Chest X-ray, PA view. Patient: 30 years old, sex M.
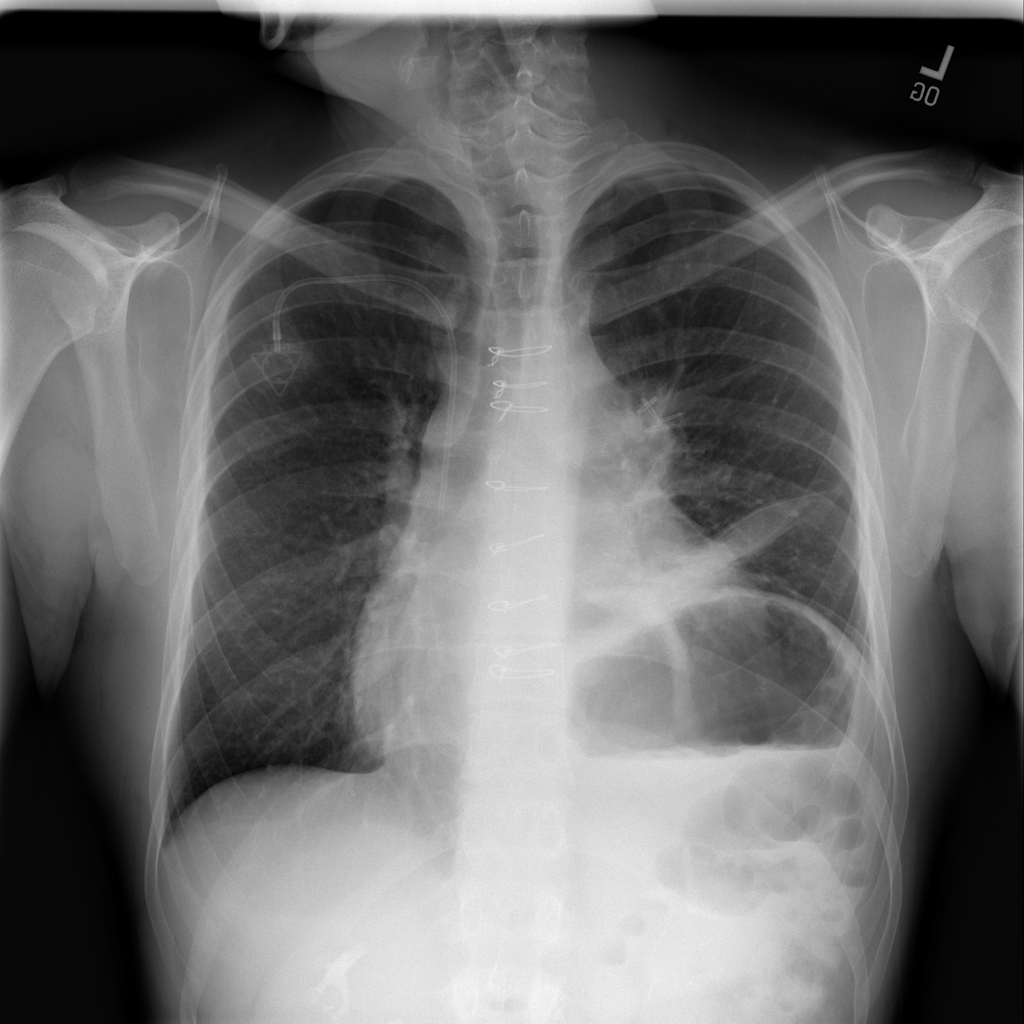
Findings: Atelectasis